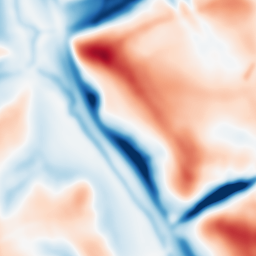
Category: multiscale
Decomposition family: dog
Decomposition parameters: sigma_low: 3
sigma_high: 20
Upsampling method: bspline
Upsampling parameters: scale: 2
Upsampling scale: 2